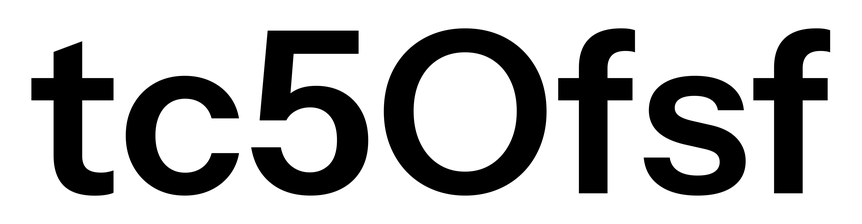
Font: InstrumentSans_SemiBold